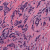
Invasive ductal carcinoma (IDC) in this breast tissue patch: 1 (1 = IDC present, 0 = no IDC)